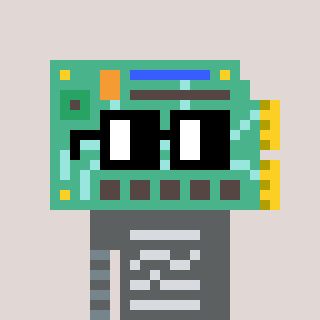
a pixel art character with square black glasses, a chipboard-shaped head and a grayscale-colored body on a warm background